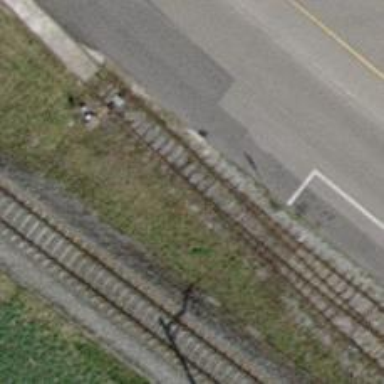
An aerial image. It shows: Single-track spur railway line.